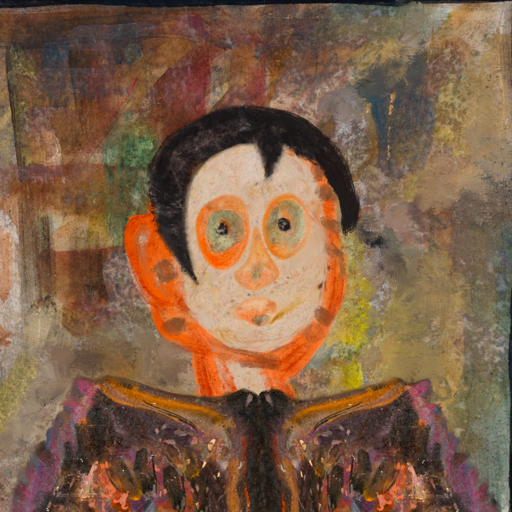
Background: Mosgoul, Head And Neck Front: Rupkatha, Face Front: Childish, Bust: Gypsy_Queen, Hair Front: Roy_Bahadur, Head Accessory: Blank, Second Necklace: Blank, Necklace: Blank, Baby: Blank